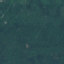
Label: Forest